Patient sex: M
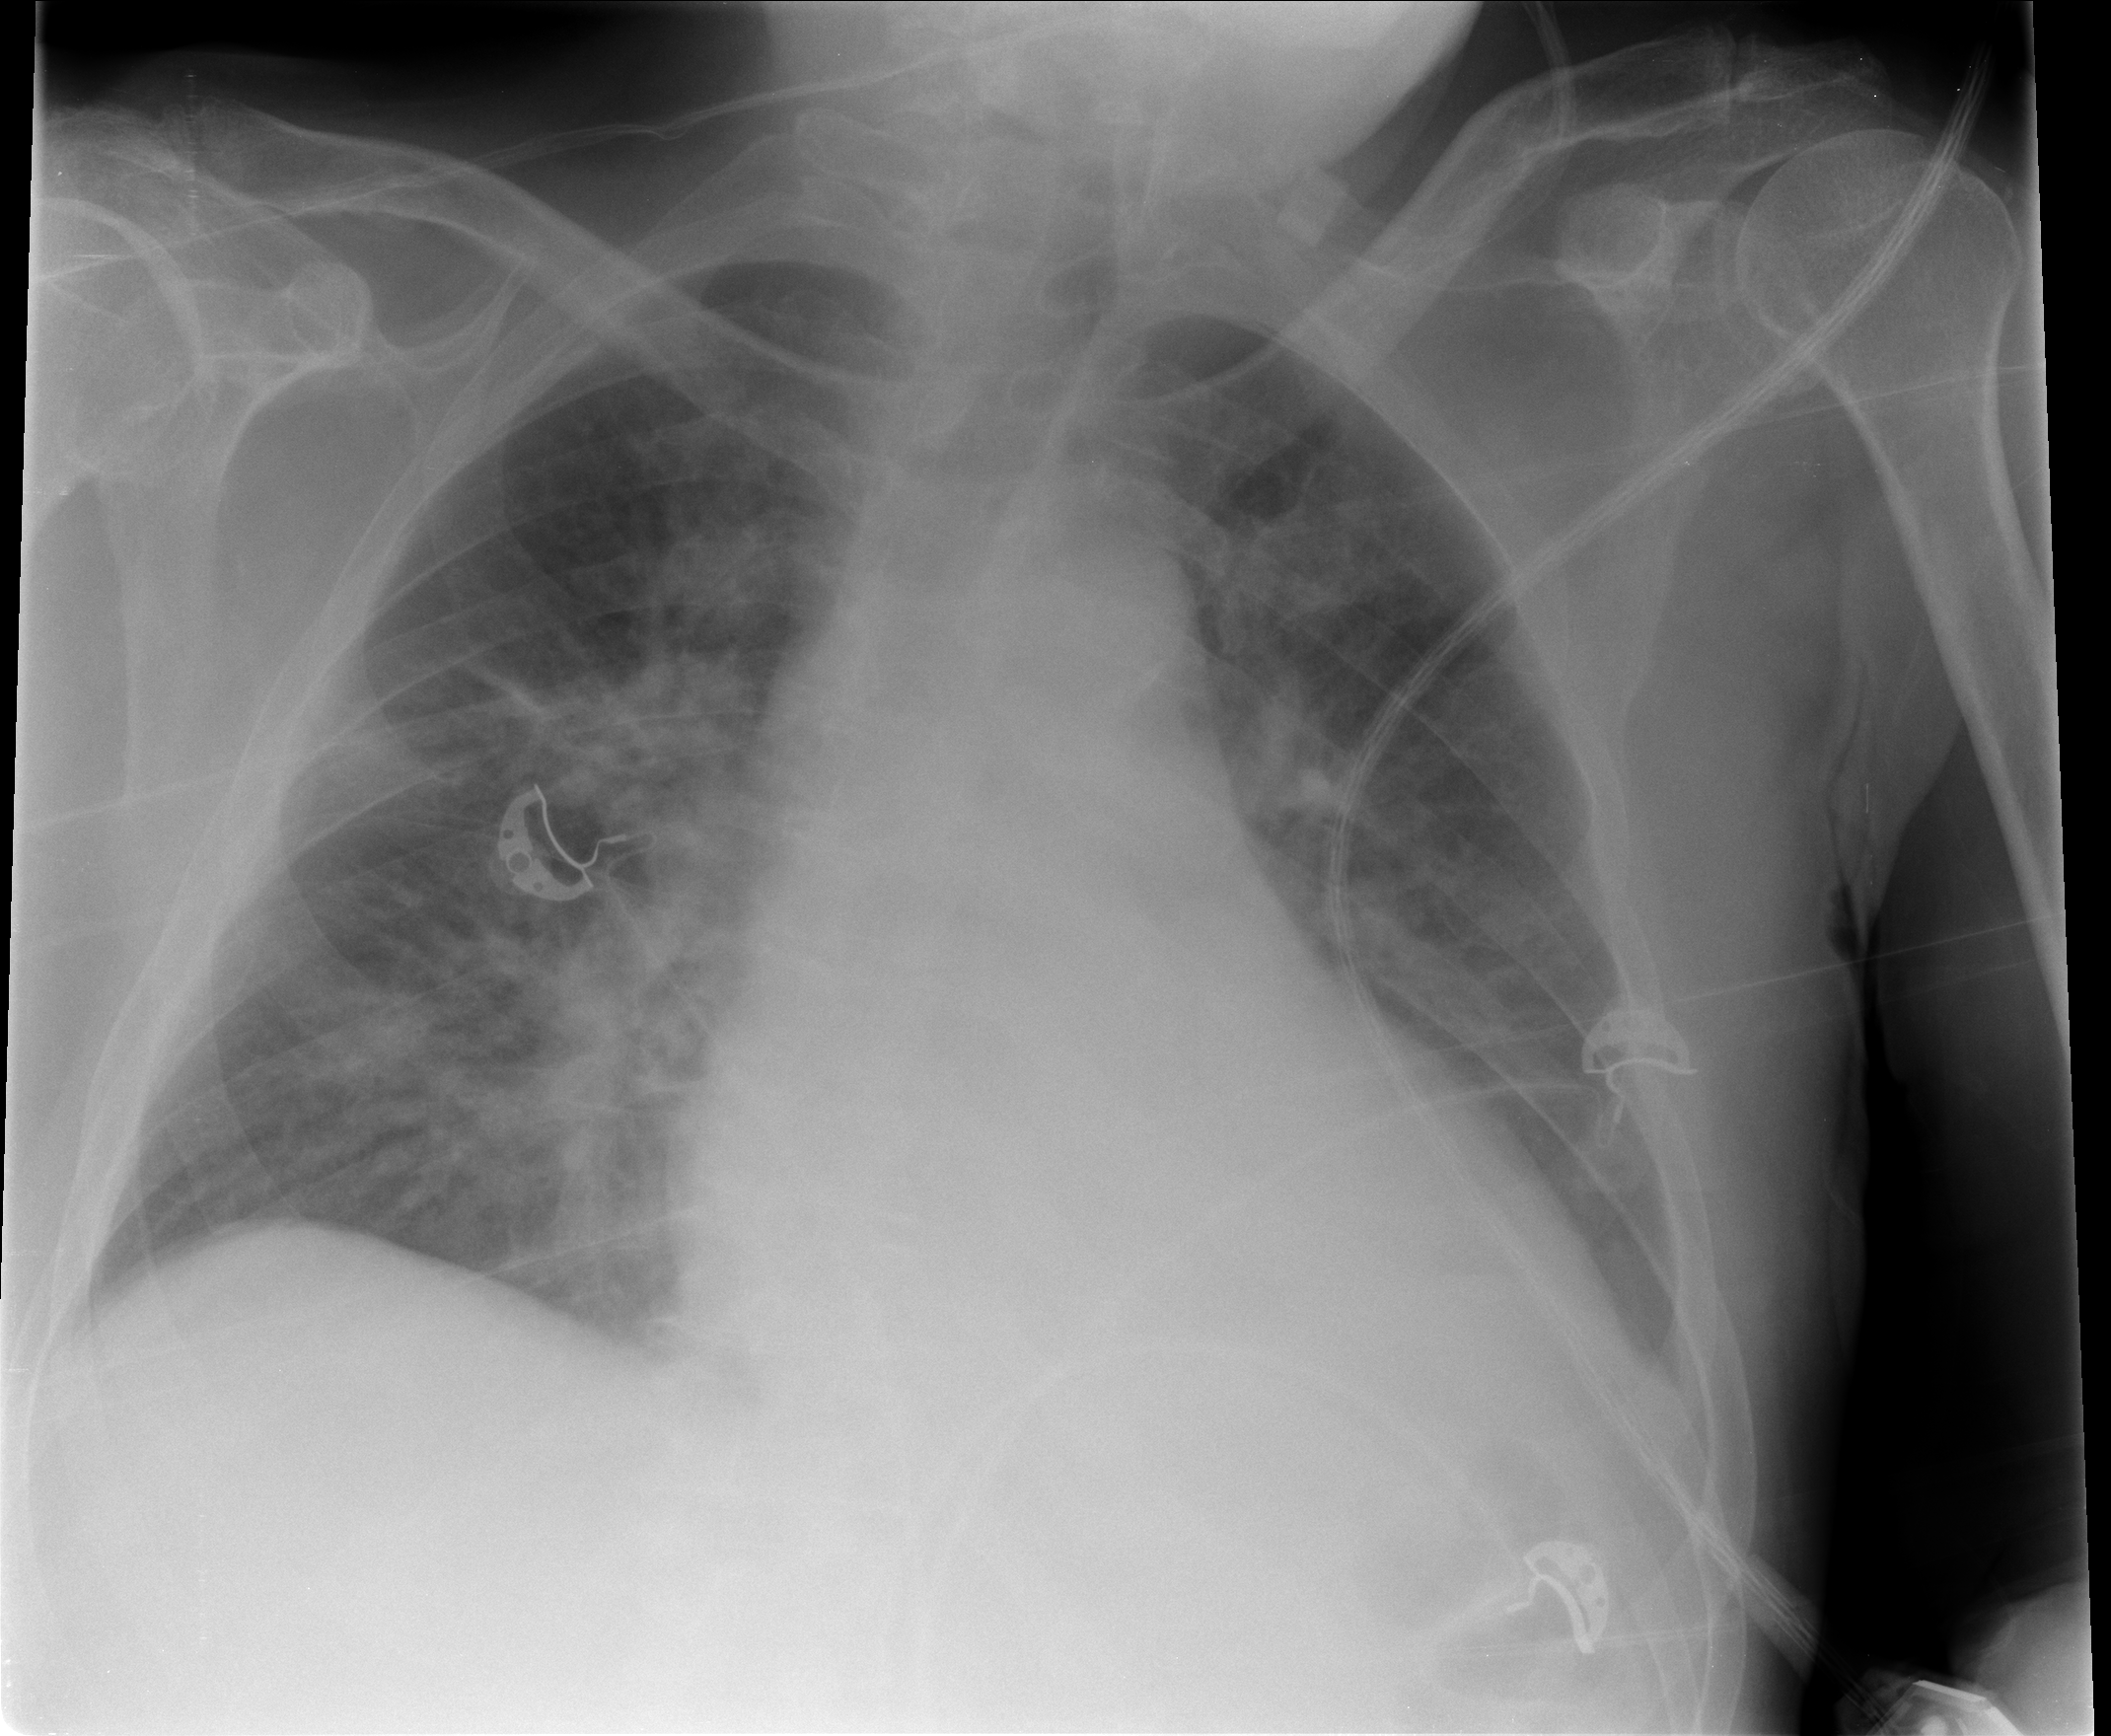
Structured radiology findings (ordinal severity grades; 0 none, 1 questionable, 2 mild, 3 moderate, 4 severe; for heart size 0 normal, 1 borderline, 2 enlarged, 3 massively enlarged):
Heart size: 2
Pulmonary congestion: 2
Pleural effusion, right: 0
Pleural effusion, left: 2
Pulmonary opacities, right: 2
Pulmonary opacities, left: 2
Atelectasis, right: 2
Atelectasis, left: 2